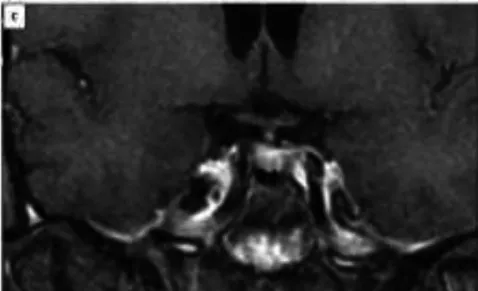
Magnetic resonance imaging of the pituitary gland. B and C. Sagittal and coronal view. Two microadenomas of 4x2.
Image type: radiology (mri)